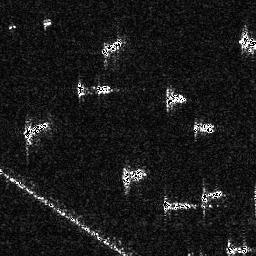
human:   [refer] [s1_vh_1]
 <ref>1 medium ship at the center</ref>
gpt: <box>[[29, 31, 43, 37, 0]]</box>

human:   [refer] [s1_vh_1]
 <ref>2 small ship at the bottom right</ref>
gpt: <box>[[78, 73, 86, 78, 0]], [[87, 95, 97, 99, 0]]</box>